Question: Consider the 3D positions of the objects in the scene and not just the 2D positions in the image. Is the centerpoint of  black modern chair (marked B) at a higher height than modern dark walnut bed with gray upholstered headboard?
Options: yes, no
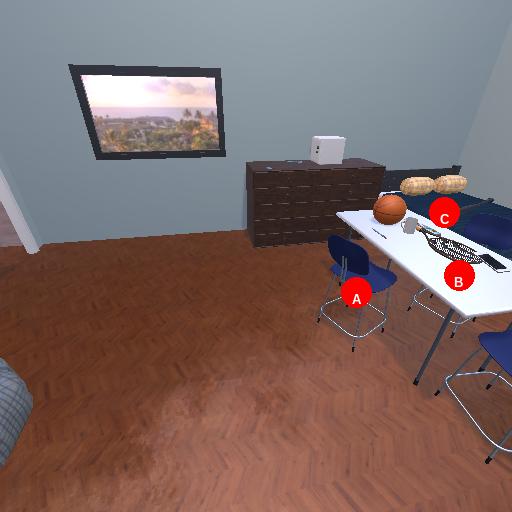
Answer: yes